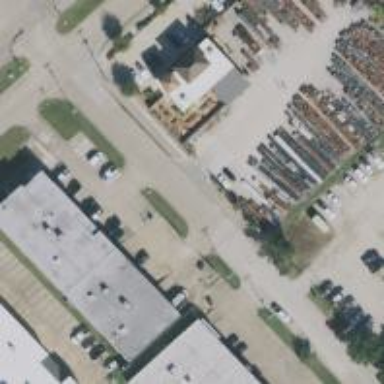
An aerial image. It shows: Warehouse.